Question: I'd like to design something that would allow users to put lists together of, let's say, grocery items. If , how do I create a database without being horribly redundant?
I'm completely new to this kind of problem, not having put together any complex database before, and have no idea where to start. This is what I came up with as an example, but I doubt this is the right way of doing things:

Any help or ideas would be much appreciated!
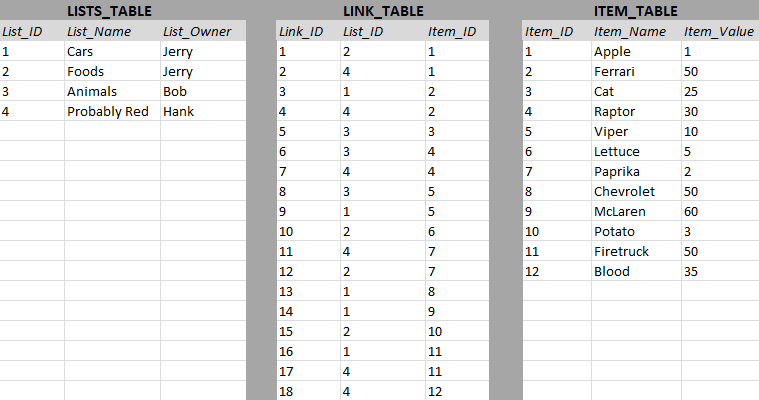
Answer: Looks like you need something similar to this:

A list is private to user, but an item can be shared among multiple lists:
- -
I have used identifying relationship between USER and LIST in the diagram above, producing more "natural" keys in the "downstream" tables which:
- -
---
The design using non-identifying relationship between USER and LIST (producing "slimmer" keys) would look like this: